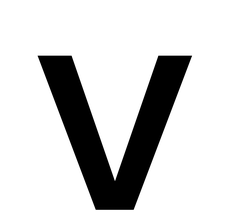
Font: Poppins-Medium